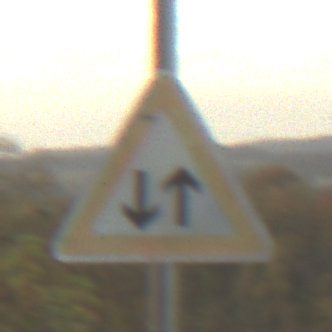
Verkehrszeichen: Gegenverkehr
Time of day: SunriseSunset
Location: Outdoor (Nature)
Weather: PartlyCloudy
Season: NotSpecified
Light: Natural